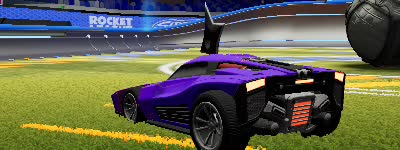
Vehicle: breakout